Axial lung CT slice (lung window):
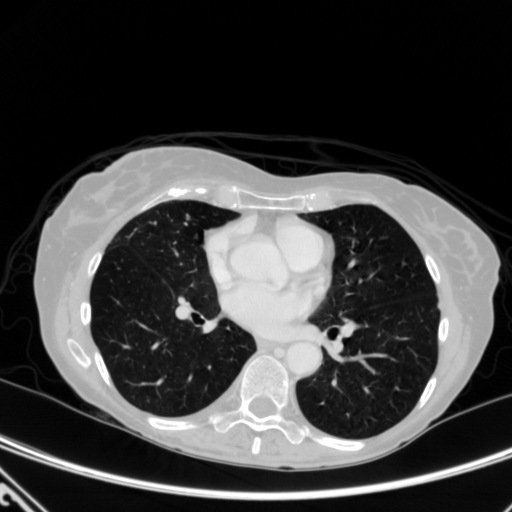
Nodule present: no